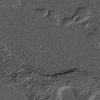
Atmospheric dust classification: not_dusty